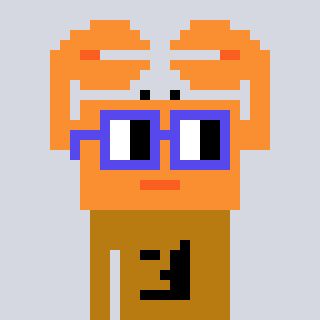
a pixel art character with square blue glasses, a crab-shaped head and a gold-colored body on a cool background